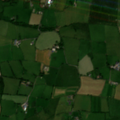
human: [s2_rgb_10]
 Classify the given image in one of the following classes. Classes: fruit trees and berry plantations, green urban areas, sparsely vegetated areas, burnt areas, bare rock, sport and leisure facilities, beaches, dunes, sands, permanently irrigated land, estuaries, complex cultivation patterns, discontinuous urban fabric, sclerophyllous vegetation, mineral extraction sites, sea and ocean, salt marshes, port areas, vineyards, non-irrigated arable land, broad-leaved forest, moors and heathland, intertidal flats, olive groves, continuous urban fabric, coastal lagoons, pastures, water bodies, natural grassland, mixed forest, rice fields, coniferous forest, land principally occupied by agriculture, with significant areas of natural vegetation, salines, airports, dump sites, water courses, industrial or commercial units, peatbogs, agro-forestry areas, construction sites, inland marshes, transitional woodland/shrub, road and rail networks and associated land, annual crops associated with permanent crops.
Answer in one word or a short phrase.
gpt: pastures